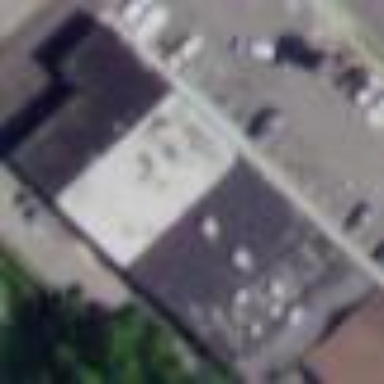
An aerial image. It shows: Retail building.